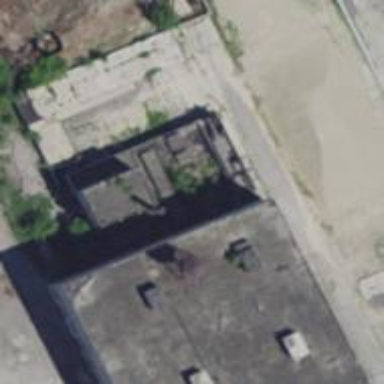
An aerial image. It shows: Industrial building.